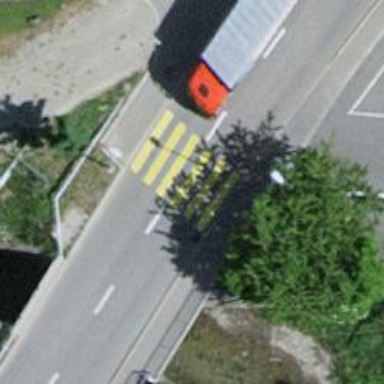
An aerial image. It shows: Uncontrolled zebra crossing on the road.